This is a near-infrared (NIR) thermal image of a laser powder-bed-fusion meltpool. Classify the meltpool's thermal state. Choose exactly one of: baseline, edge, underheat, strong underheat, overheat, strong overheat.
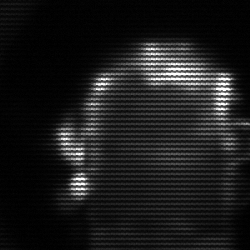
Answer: baseline